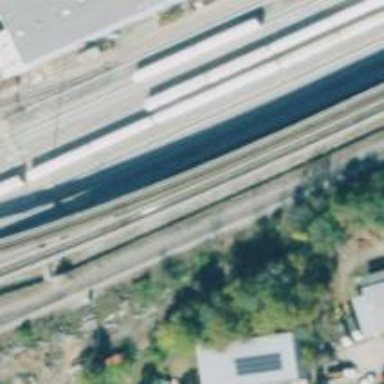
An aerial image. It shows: Yard area with electrified rail tracks.